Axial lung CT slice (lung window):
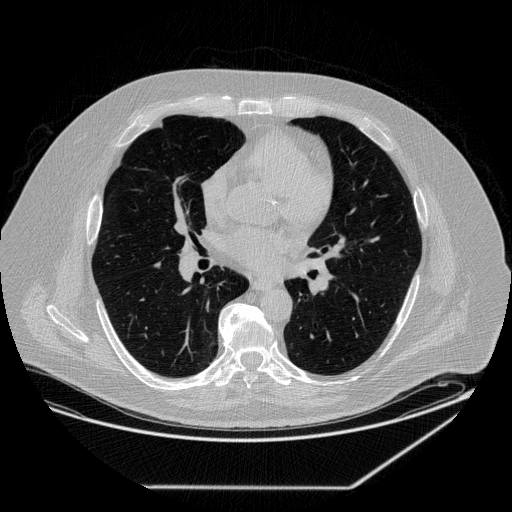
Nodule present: no